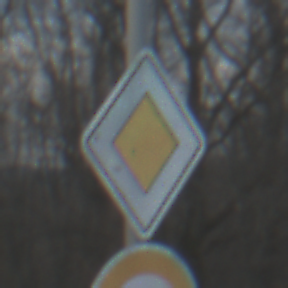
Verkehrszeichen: Vorfahrtsstrasse
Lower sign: Ueberholverbot
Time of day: SunriseSunset
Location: Outdoor (RoadRail)
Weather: PartlyCloudy
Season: NotSpecified
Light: Natural